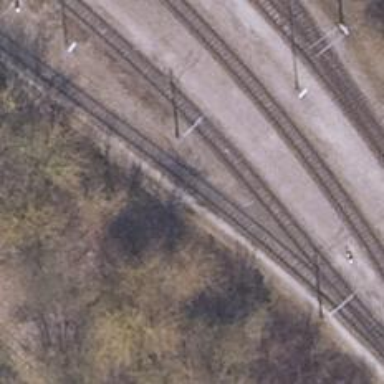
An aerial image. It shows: Railway yard used for servicing trains.